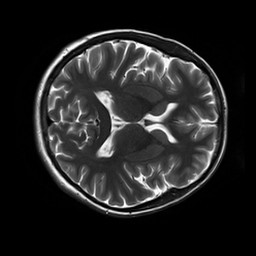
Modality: T2w
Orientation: axial
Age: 25
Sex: female
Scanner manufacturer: siemens
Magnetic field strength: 3 T
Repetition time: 8.53 s
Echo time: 0.091 s